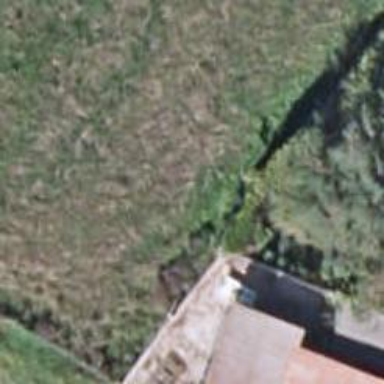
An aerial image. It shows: Fence.